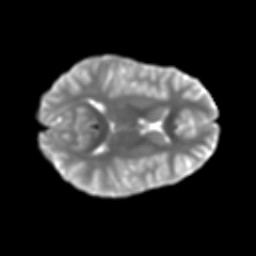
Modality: T2w
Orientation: axial
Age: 10
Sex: female
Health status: ill
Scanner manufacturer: ge
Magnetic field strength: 3 T
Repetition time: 6.752 s
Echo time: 0.079 s